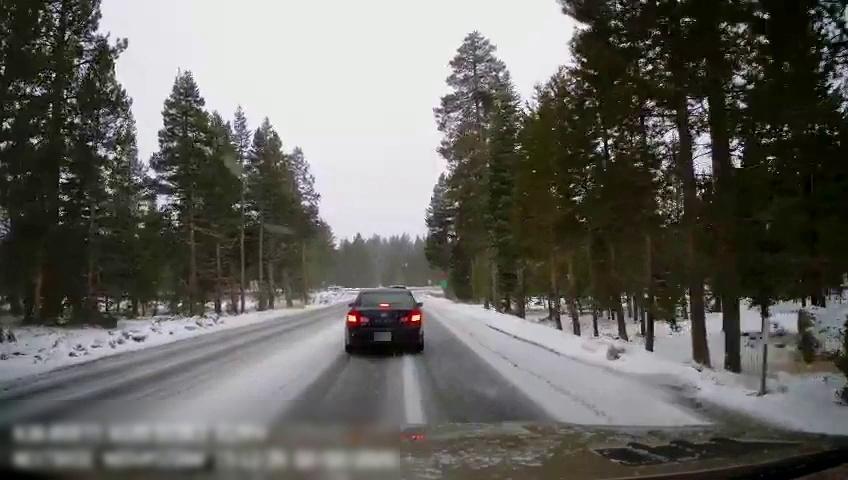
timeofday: Day
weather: Snowy
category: Drivable Space
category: Vehicles | SUV
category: Vehicles | Car